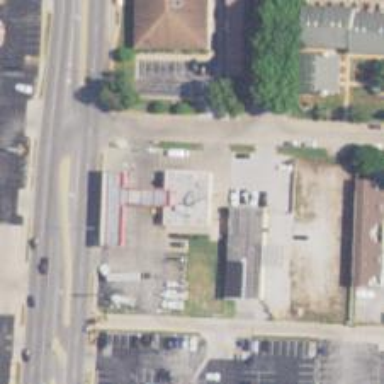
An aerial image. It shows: Convenience shop.